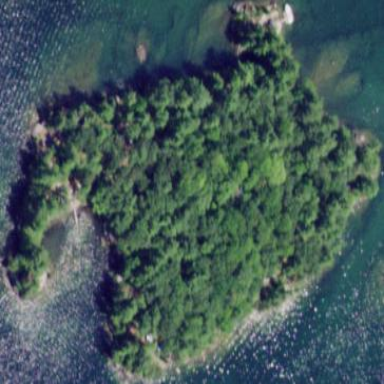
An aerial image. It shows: Campsite located on islet.